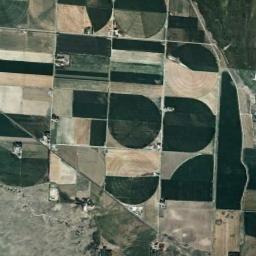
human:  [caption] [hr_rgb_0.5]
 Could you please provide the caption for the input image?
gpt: There are some green circle farmland and square farmland .

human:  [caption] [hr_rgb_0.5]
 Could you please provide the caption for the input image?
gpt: A few green, Light yellowish circular farmlands with a full circle, A semicircle and a large semicircle .

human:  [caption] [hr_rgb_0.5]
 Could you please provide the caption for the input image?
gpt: Circular fields vary in size .

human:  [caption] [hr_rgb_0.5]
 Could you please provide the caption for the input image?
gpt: Several dark green circular or fan-shaped farmlands with different radians are surrounded by some rectangular farmlands .

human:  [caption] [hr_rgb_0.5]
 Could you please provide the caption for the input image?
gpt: There are some circular farmlands and rectangle farmlands .